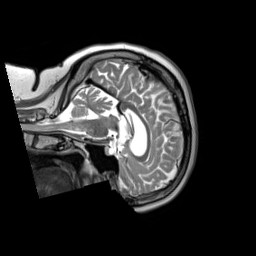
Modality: T2w
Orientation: sagittal
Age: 56
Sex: female
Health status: ill
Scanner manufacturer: siemens
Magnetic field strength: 3 T
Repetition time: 2.8 s
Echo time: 0.326 s